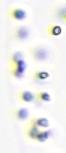
Label: Phaeocystis